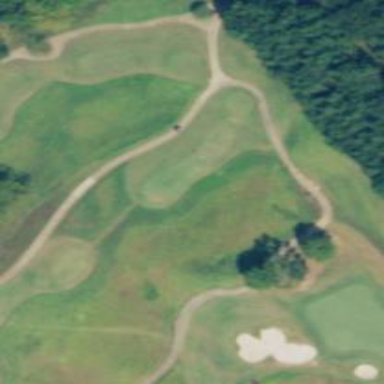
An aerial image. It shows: Grassy area designated as golf tee.